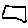
Label: square